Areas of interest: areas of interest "Residential"
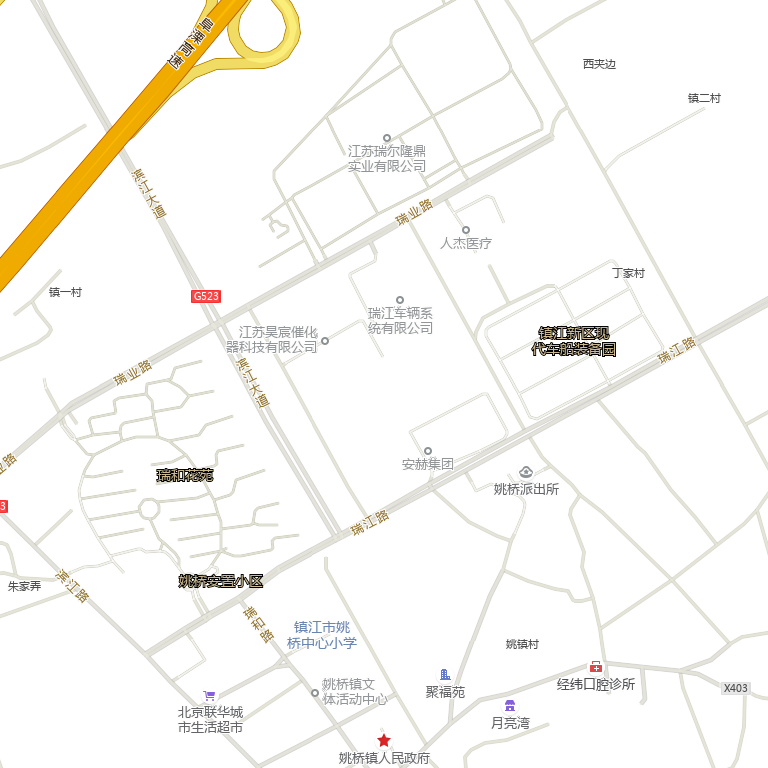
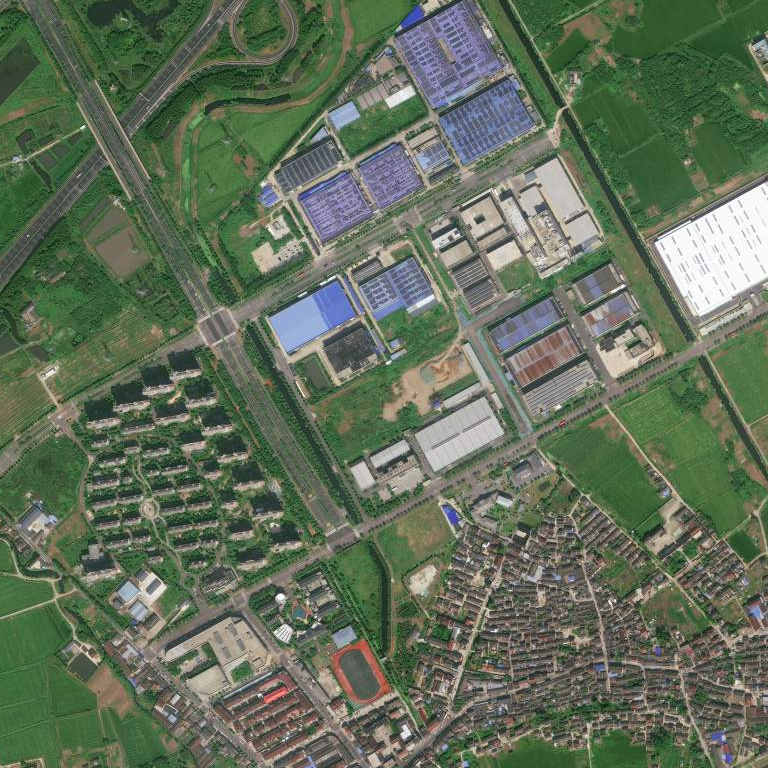